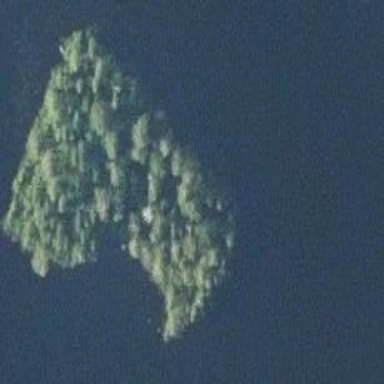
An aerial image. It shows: Islet.